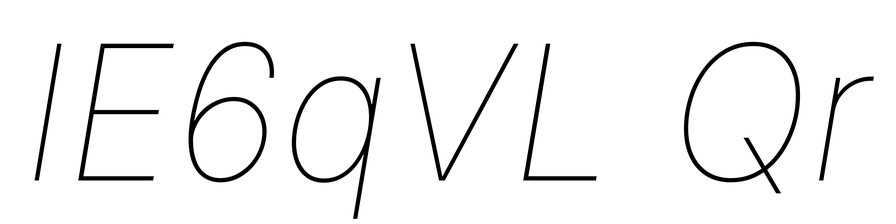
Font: Inter-Italic_Thin_Italic